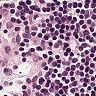
Metastatic tissue present: no